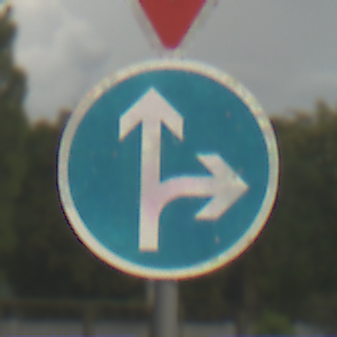
Verkehrszeichen: VorgeschriebeneFahrtrichtungGeradeausOderRechts
Zusatzzeichen oben: VorfahrtGewaehren
Umgebung: Outdoor, Suburban
Tageszeit: MorningAfternoon
Wetter: PartlyCloudy
Licht: Natural
Jahreszeit: NotSpecified
Kontrast: LowContrast